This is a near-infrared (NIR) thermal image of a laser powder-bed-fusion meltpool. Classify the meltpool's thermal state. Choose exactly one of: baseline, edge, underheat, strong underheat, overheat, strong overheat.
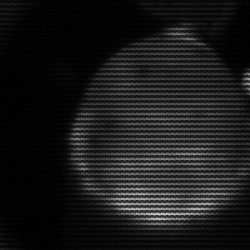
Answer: edge